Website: lowes
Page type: billing-address
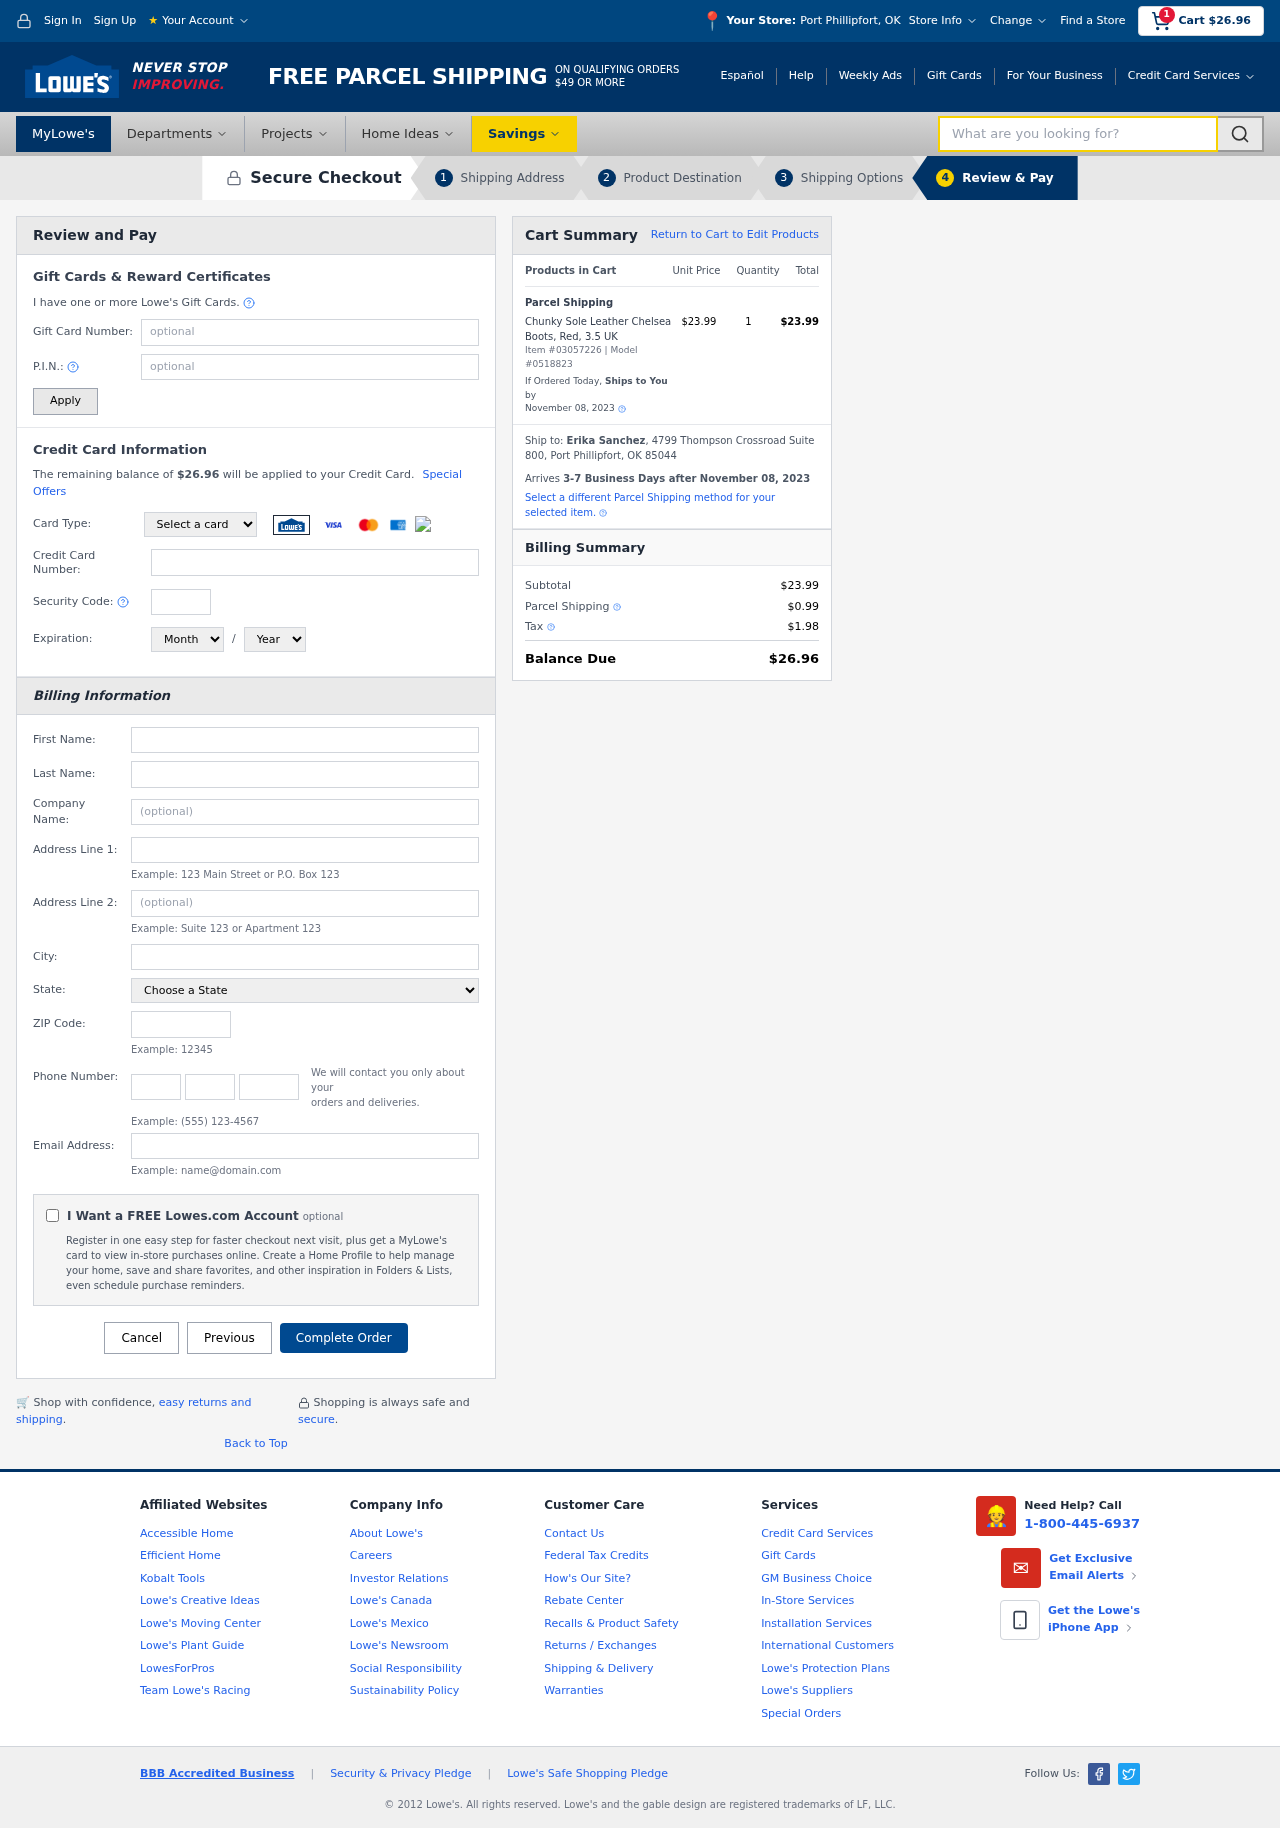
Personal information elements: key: PII_CARD_CVV
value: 198
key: PII_CARD_EXPIRY_MONTH
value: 05
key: PII_CARD_EXPIRY_YEAR
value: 26
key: PII_CARD_NUMBER
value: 5362 5454 3606 8378
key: PII_CARD_TYPE
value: Mastercard
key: PII_CITY
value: Port Phillipfort
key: PII_CITY_STATE
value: Port Phillipfort, OK
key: PII_COMPANY
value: Castro-Lee
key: PII_EMAIL
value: erika.sanchez@hotmail.com
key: PII_FIRSTNAME
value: Erika
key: PII_FULLNAME
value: Erika Sanchez
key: PII_LASTNAME
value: Sanchez
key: PII_PHONE_AREA
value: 927
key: PII_PHONE_PREFIX
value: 779
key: PII_PHONE_SUFFIX
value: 2157
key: PII_POSTCODE
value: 85044
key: PII_STATE
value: Oklahoma
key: PII_STREET
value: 4799 Thompson Crossroad Suite 800
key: PII_STREET2
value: Suite 381
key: PII_CITY_STATE_ZIP
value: Port Phillipfort, OK 85044
Product elements: key: PRODUCT1_NAME
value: Chunky Sole Leather Chelsea Boots, Red, 3.5 UK
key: PRODUCT1_PRICE
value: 23.99
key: PRODUCT1_QUANTITY
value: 1
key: PRODUCT_ITEM_NUMBER
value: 03057226
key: PRODUCT_MODEL_NUMBER
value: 0518823
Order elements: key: ORDER_SUBTOTAL
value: $26.96
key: ORDER_TOTAL
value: $26.96
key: ORDER_SHIPPING_DATE
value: November 08, 2023
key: ORDER_SUBTOTAL
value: $23.99
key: ORDER_DELIVERY_DATE
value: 3-7 Business Days after November 08, 2023
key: ORDER_SHIPPING_DATE2
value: November 08, 2023
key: ORDER_SUBTOTAL2
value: $23.99
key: ORDER_SHIPPING_COST
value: $0.99
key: ORDER_TAX
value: $1.98
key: ORDER_TOTAL2
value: $26.96
Search elements: key: HEADER_SEARCH
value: What are you looking for?